Interaction volume radius: 10 \u00c5
Interaction volume height: 40 \u00c5
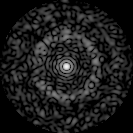
Disorder parameter: 0.8002